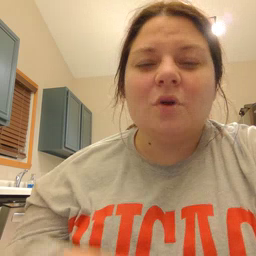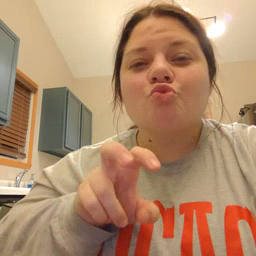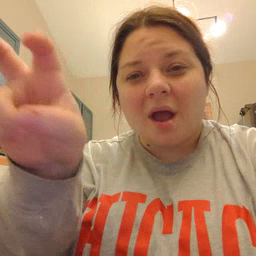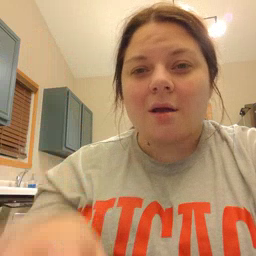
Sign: ride